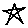
Label: star